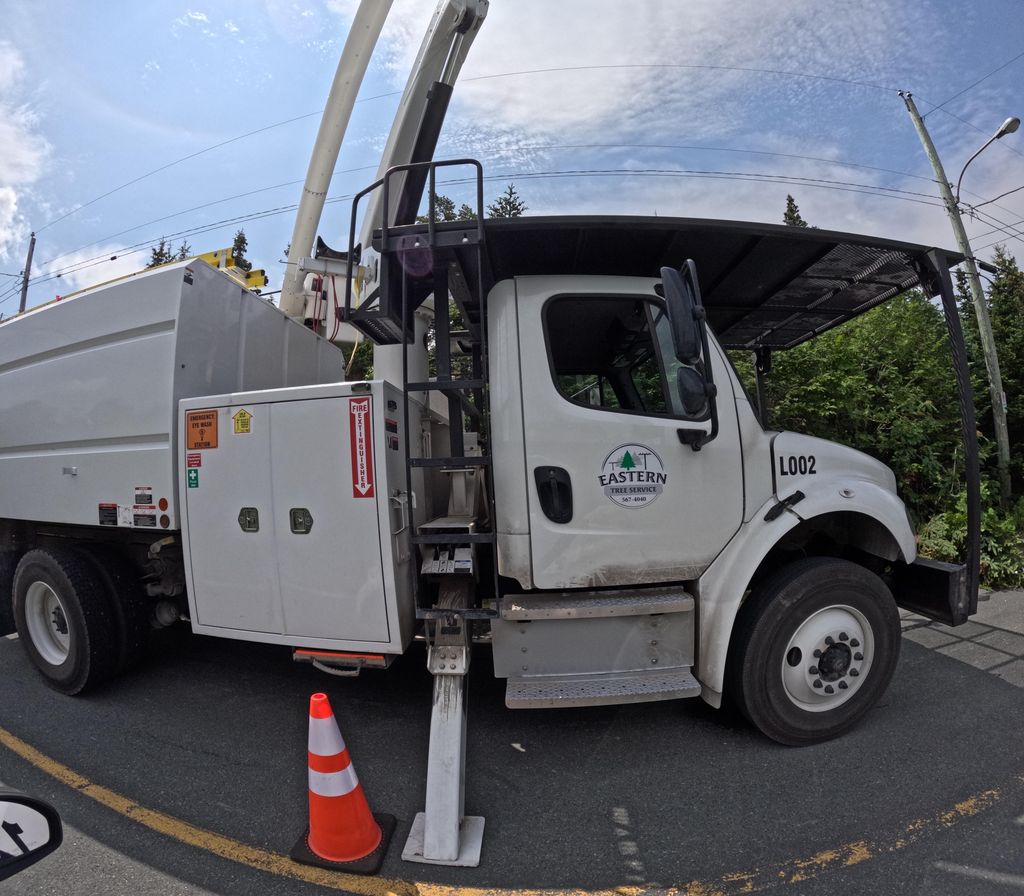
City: st_johns